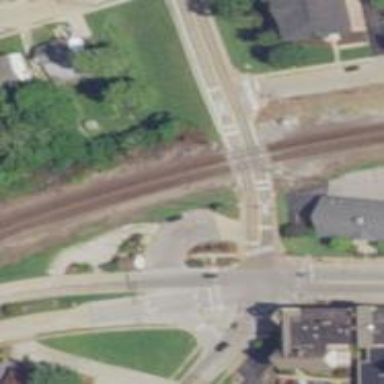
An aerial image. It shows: Railway level crossing.